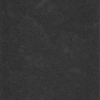
Label: dusty